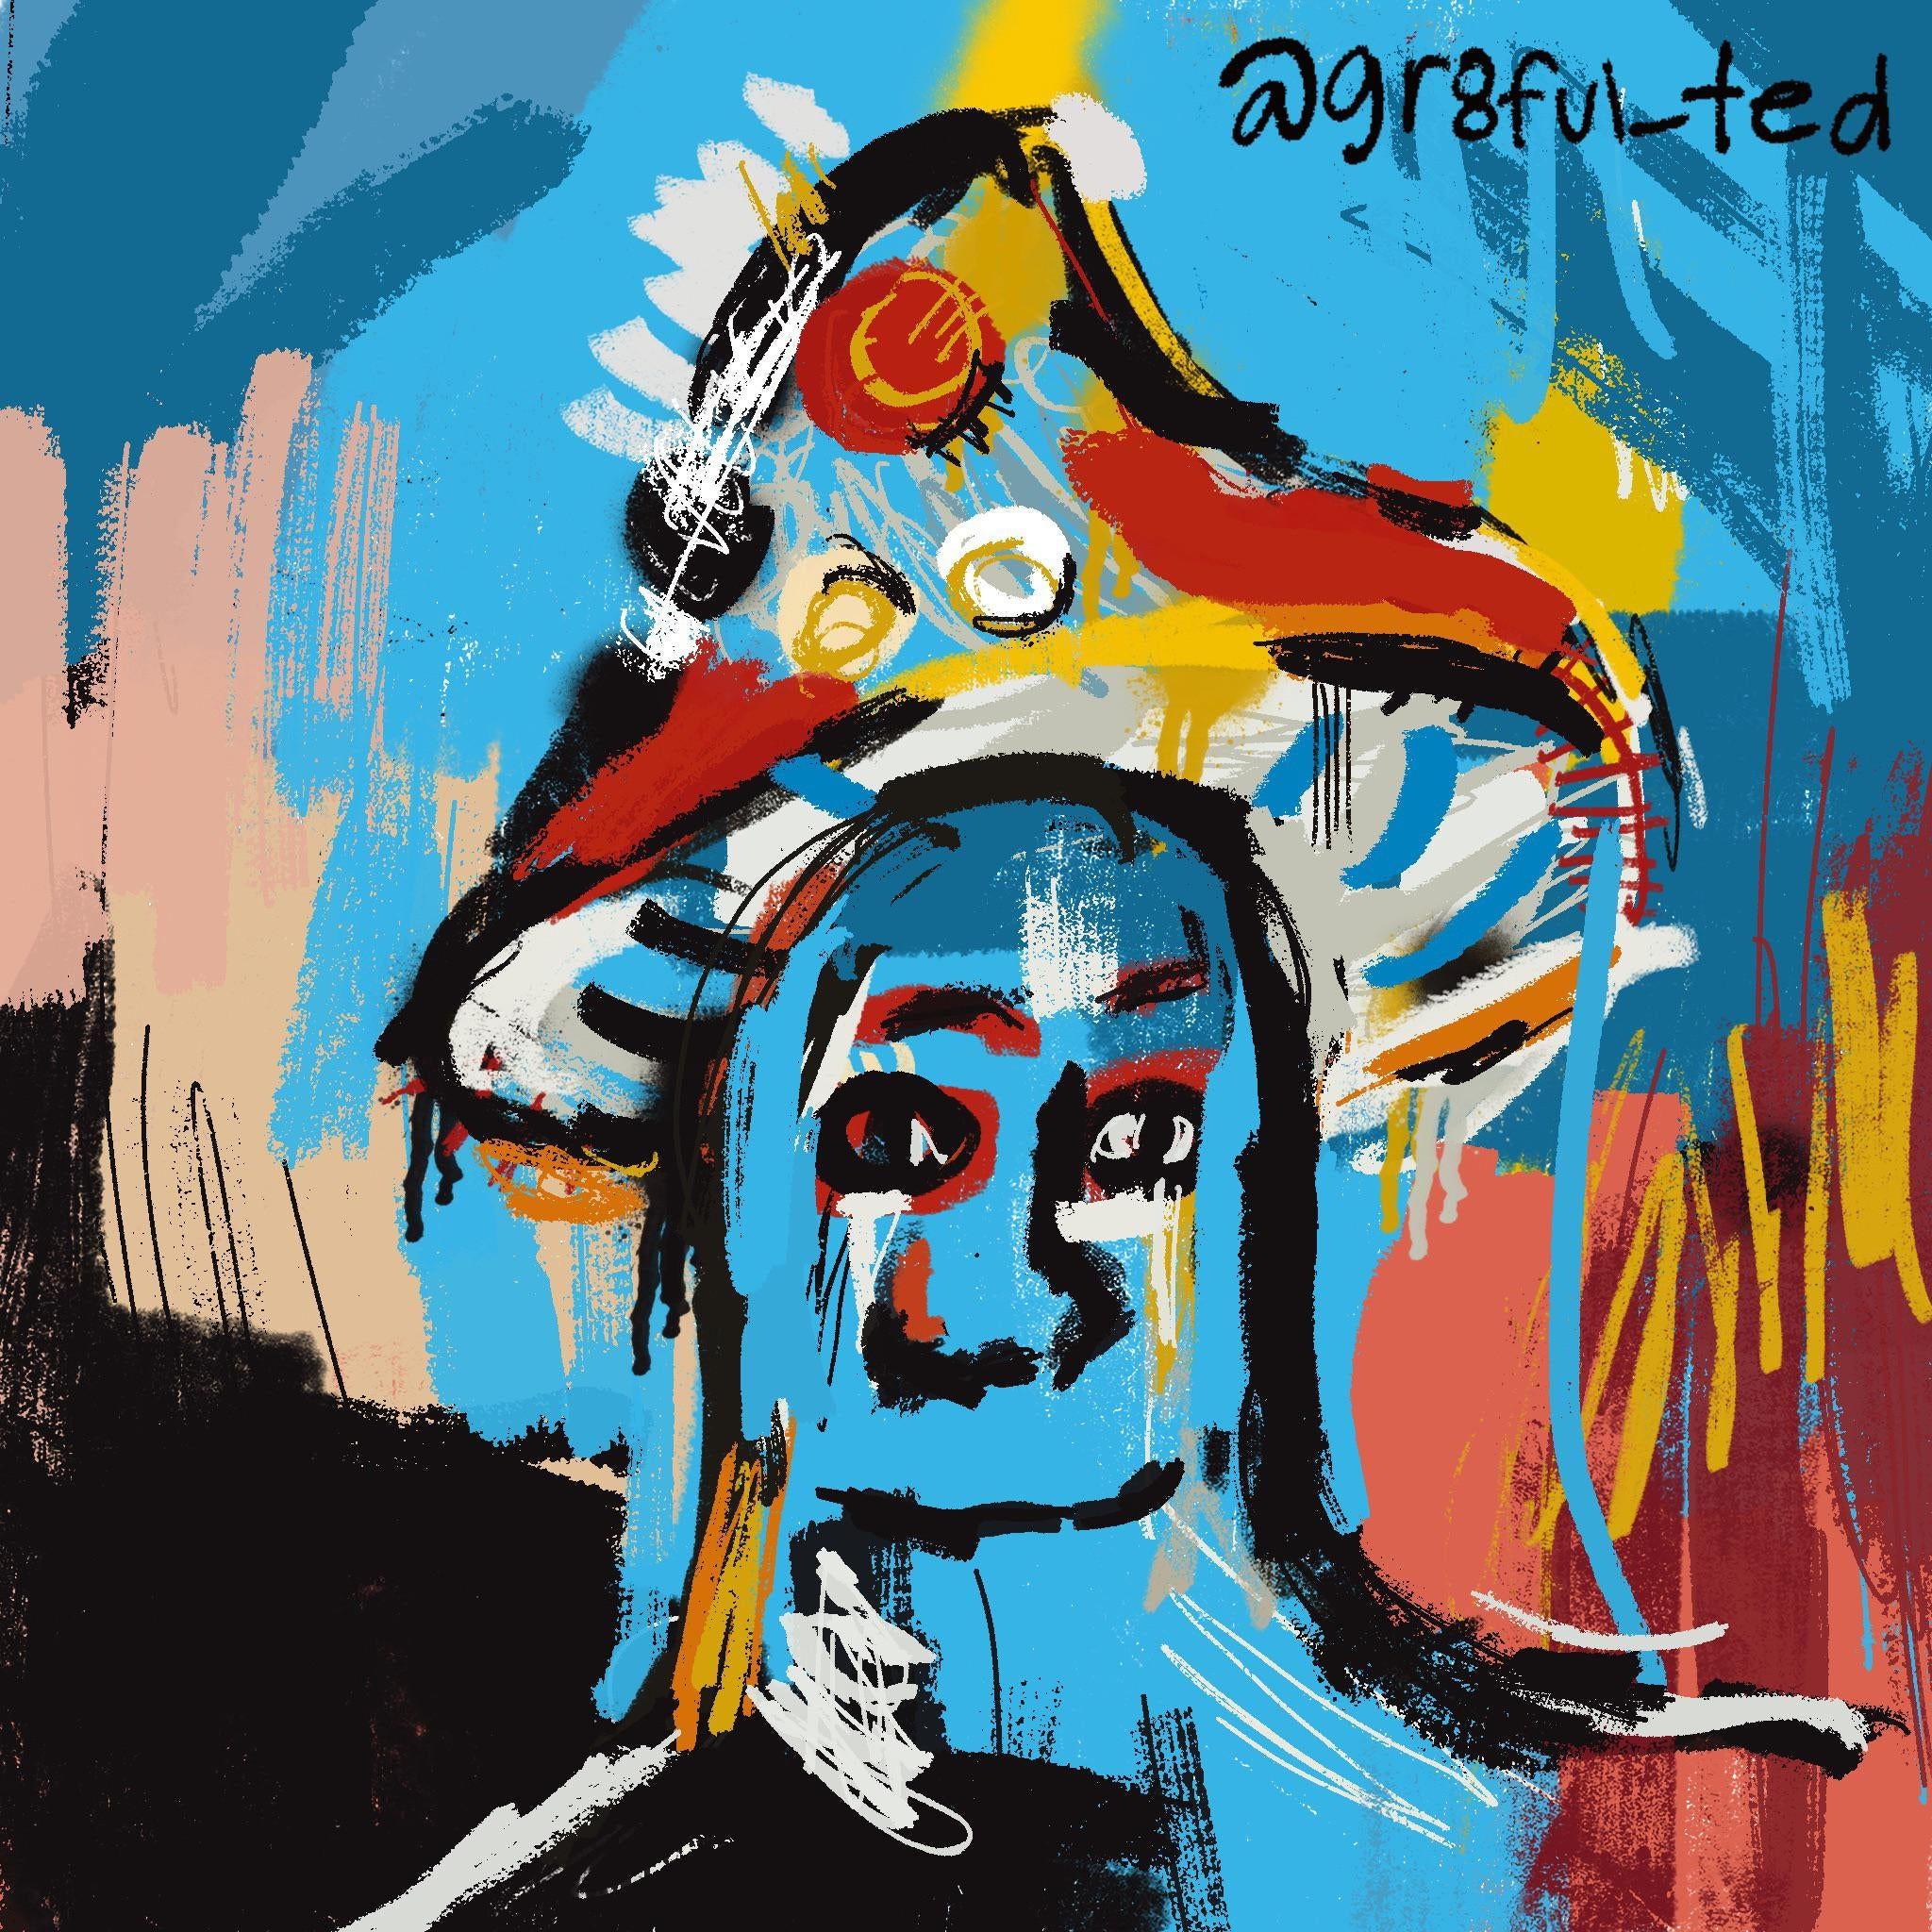
Label: 5_Shroomjak